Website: crate-barrel
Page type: billing-address
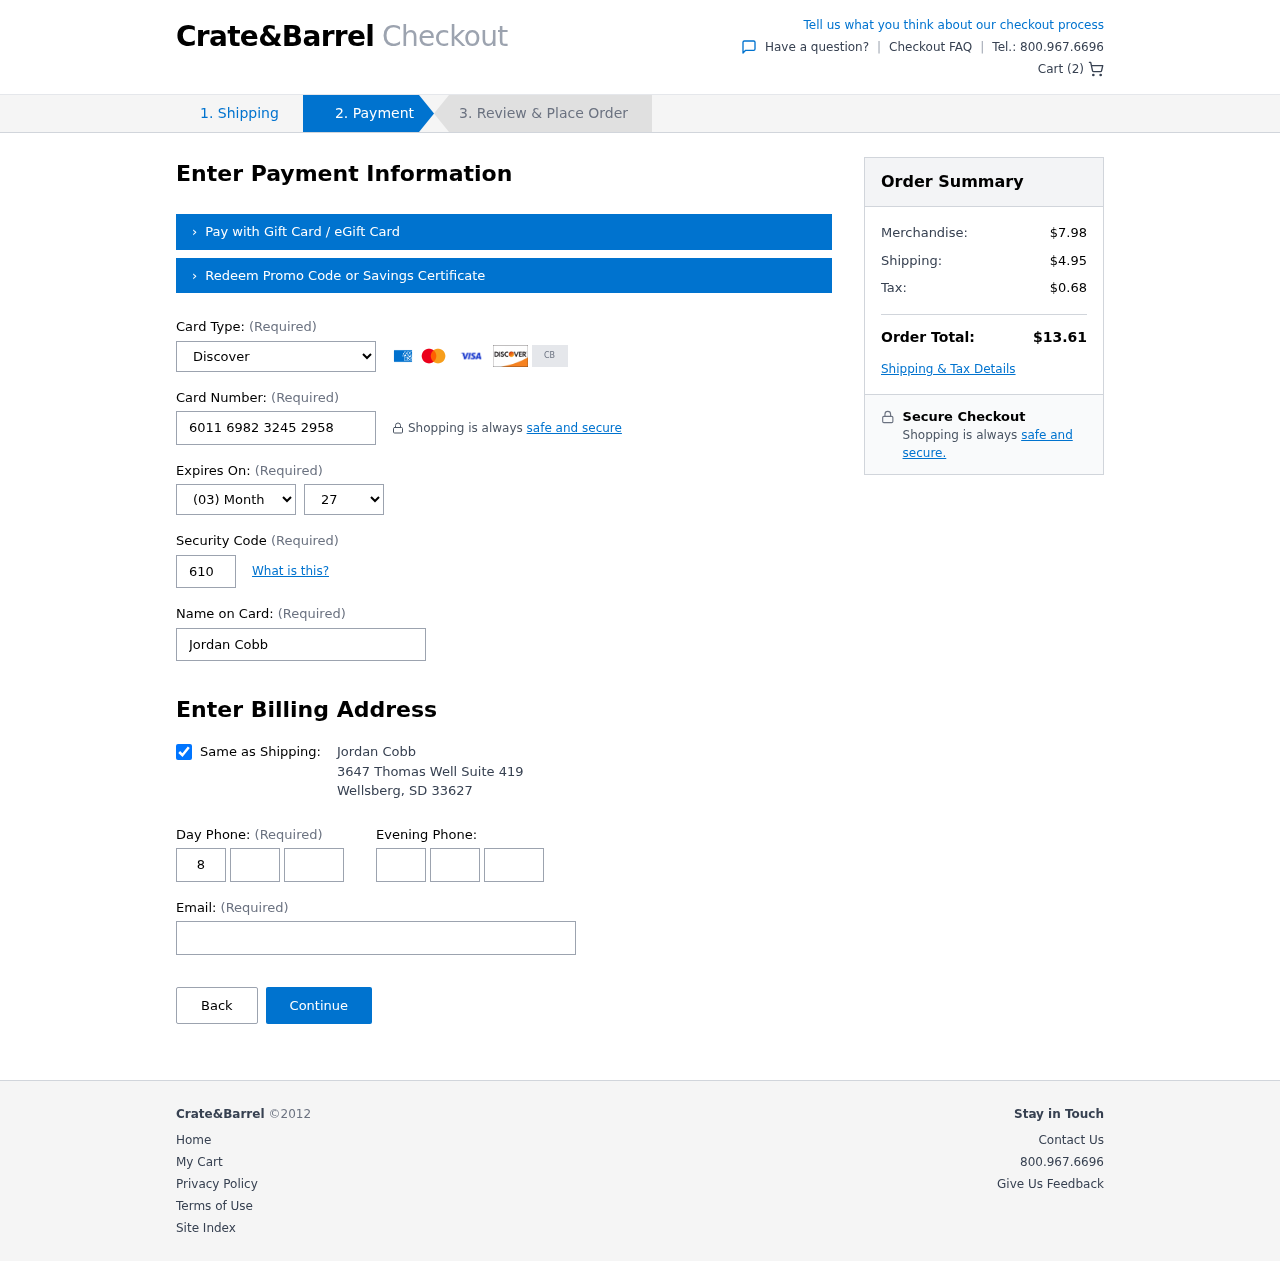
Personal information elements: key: PII_CARD_CVV
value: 610
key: PII_CARD_EXPIRY_MONTH
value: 03
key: PII_CARD_EXPIRY_YEAR
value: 27
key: PII_CARD_NUMBER
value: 6011 6982 3245 2958
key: PII_CARD_TYPE
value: Discover
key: PII_CITY
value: Wellsberg
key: PII_EMAIL
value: jcobb@hotmail.com
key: PII_FULLNAME
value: Jordan Cobb
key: PII_PHONE_AREA
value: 805
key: PII_PHONE_PREFIX
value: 621
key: PII_PHONE_SUFFIX
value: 5969
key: PII_POSTCODE
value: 33627
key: PII_STATE_ABBR
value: SD
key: PII_STREET
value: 3647 Thomas Well Suite 419
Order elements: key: ORDER_NUM_ITEMS
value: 2
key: ORDER_SUBTOTAL
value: $7.98
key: ORDER_SHIPPING_COST
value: $4.95
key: ORDER_TAX
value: $0.68
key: ORDER_TOTAL
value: $13.61